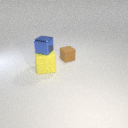
large yellow rubber cube to the left of small brown rubber cube